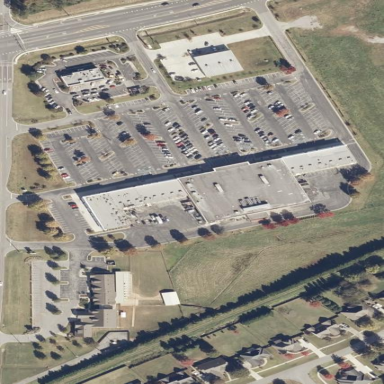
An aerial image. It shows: Retail area.